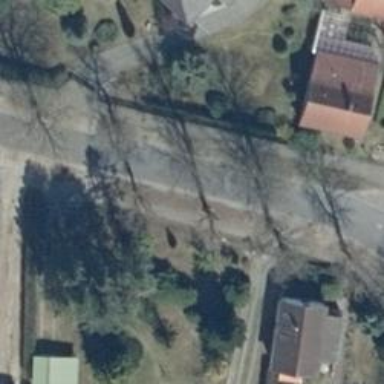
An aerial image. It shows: Sidewalk along the footway.